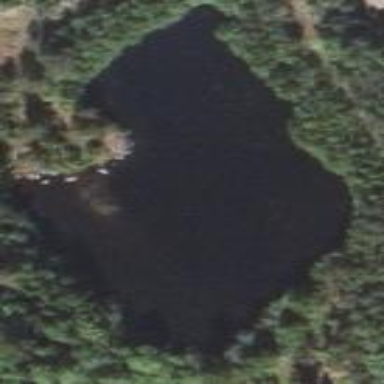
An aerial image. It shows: Serene pond surrounded by nature.